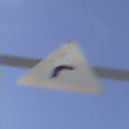
Verkehrszeichen: KurveRechts
Umgebung: Outdoor, RoadRail
Tageszeit: MorningAfternoon
Wetter: PartlyCloudy
Licht: Natural
Jahreszeit: NotSpecified
Kontrast: HighContrast